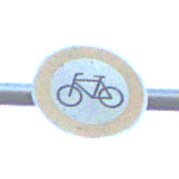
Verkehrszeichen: VerbotRadverkehr
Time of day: SunriseSunset
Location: Outdoor (Nature)
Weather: Clear
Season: Winter
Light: Natural